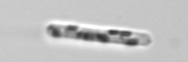
Label: Dactyliosolen_fragilissimus